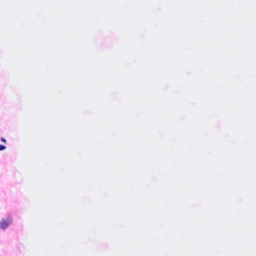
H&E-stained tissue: Breast